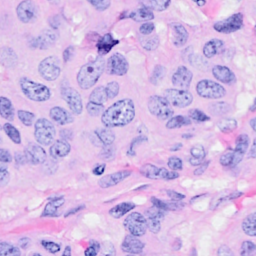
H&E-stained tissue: Breast